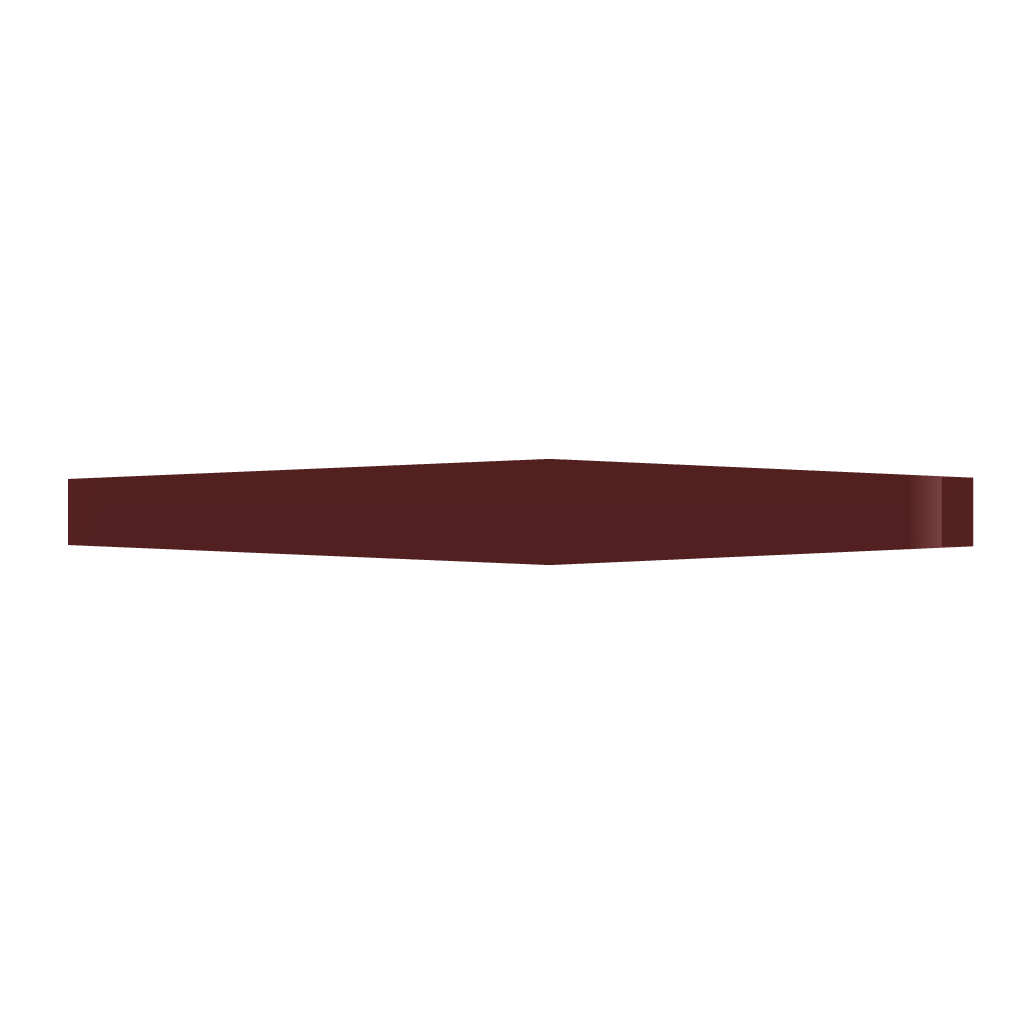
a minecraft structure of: Nether tree